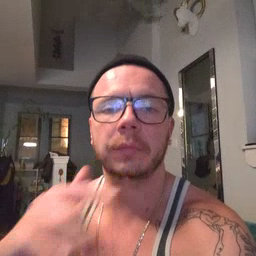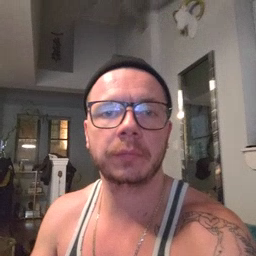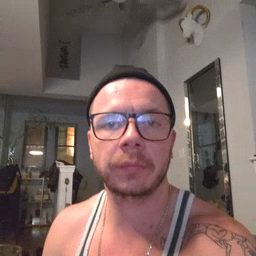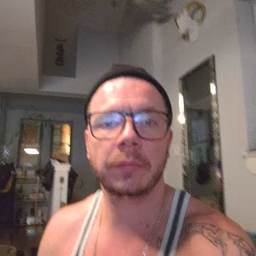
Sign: airplane